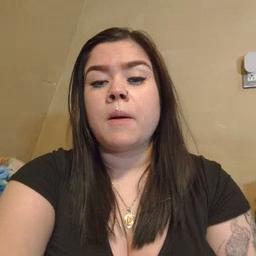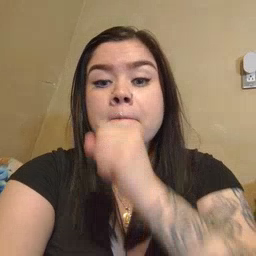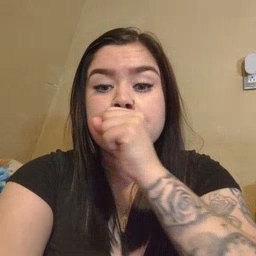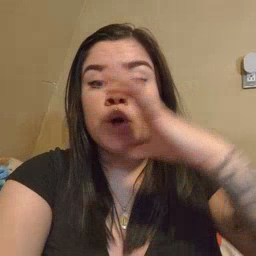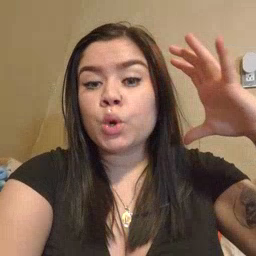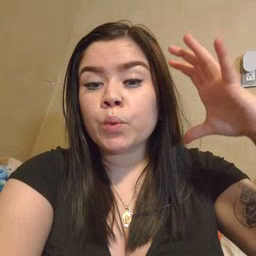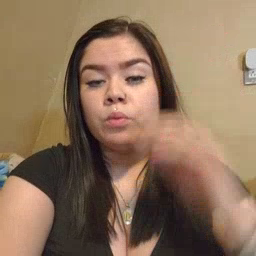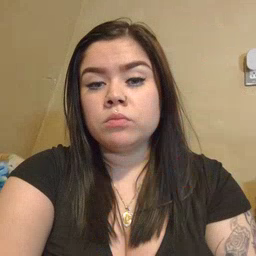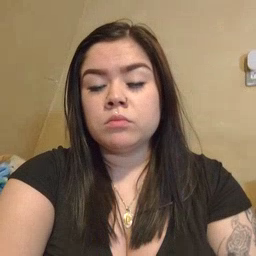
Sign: balloon